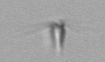
Label: Calciopappus